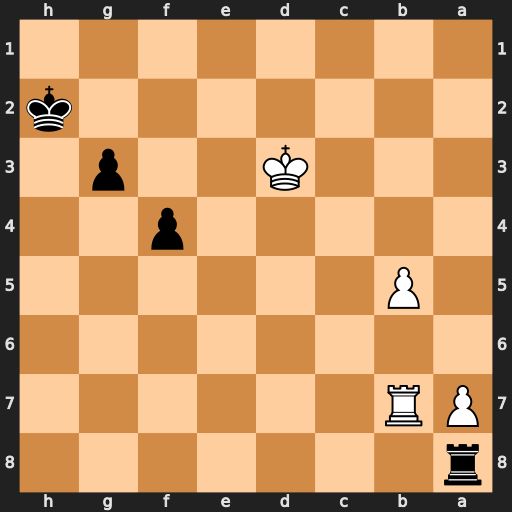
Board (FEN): r7/PR6/8/1P6/5p2/3K2p1/7k/8
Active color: b
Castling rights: -
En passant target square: -
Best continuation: f3 b6 f2 Rf7 Kh1 Kc3 g2 b7 Rxa7 Rh7+ Kg1 b8=Q Rxh7 Qb1+ f1=Q